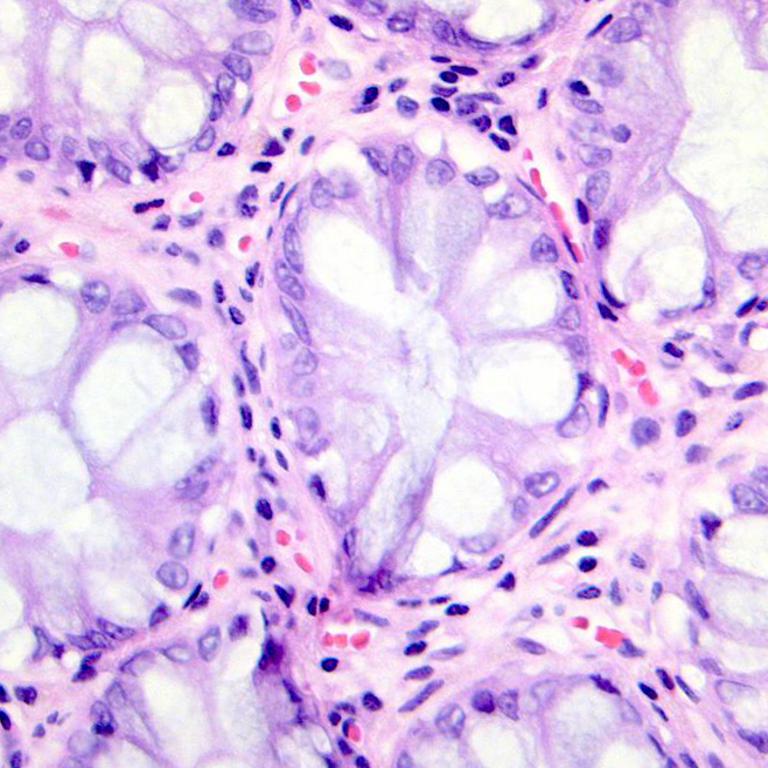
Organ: colon
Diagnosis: benign